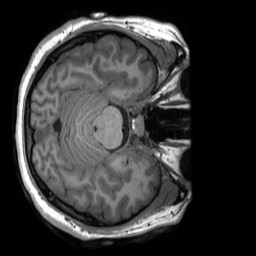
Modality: T1w
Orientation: axial
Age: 22
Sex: female
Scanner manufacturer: siemens
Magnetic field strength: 3 T
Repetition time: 2.3 s
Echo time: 0.00232 s